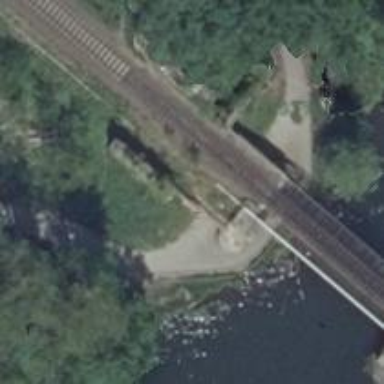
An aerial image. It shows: Bridge over railway line.